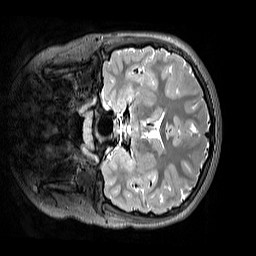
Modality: T2w
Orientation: coronal
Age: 13
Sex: female
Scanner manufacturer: siemens
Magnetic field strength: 3 T
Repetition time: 3.2 s
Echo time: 0.408 s